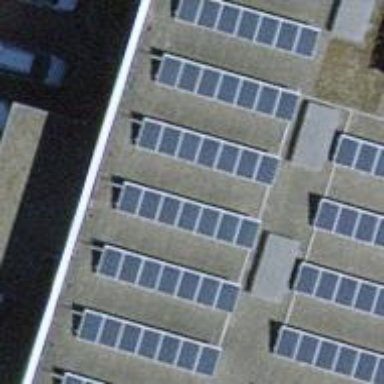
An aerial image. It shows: Solar photovoltaic panel generator.